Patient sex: M
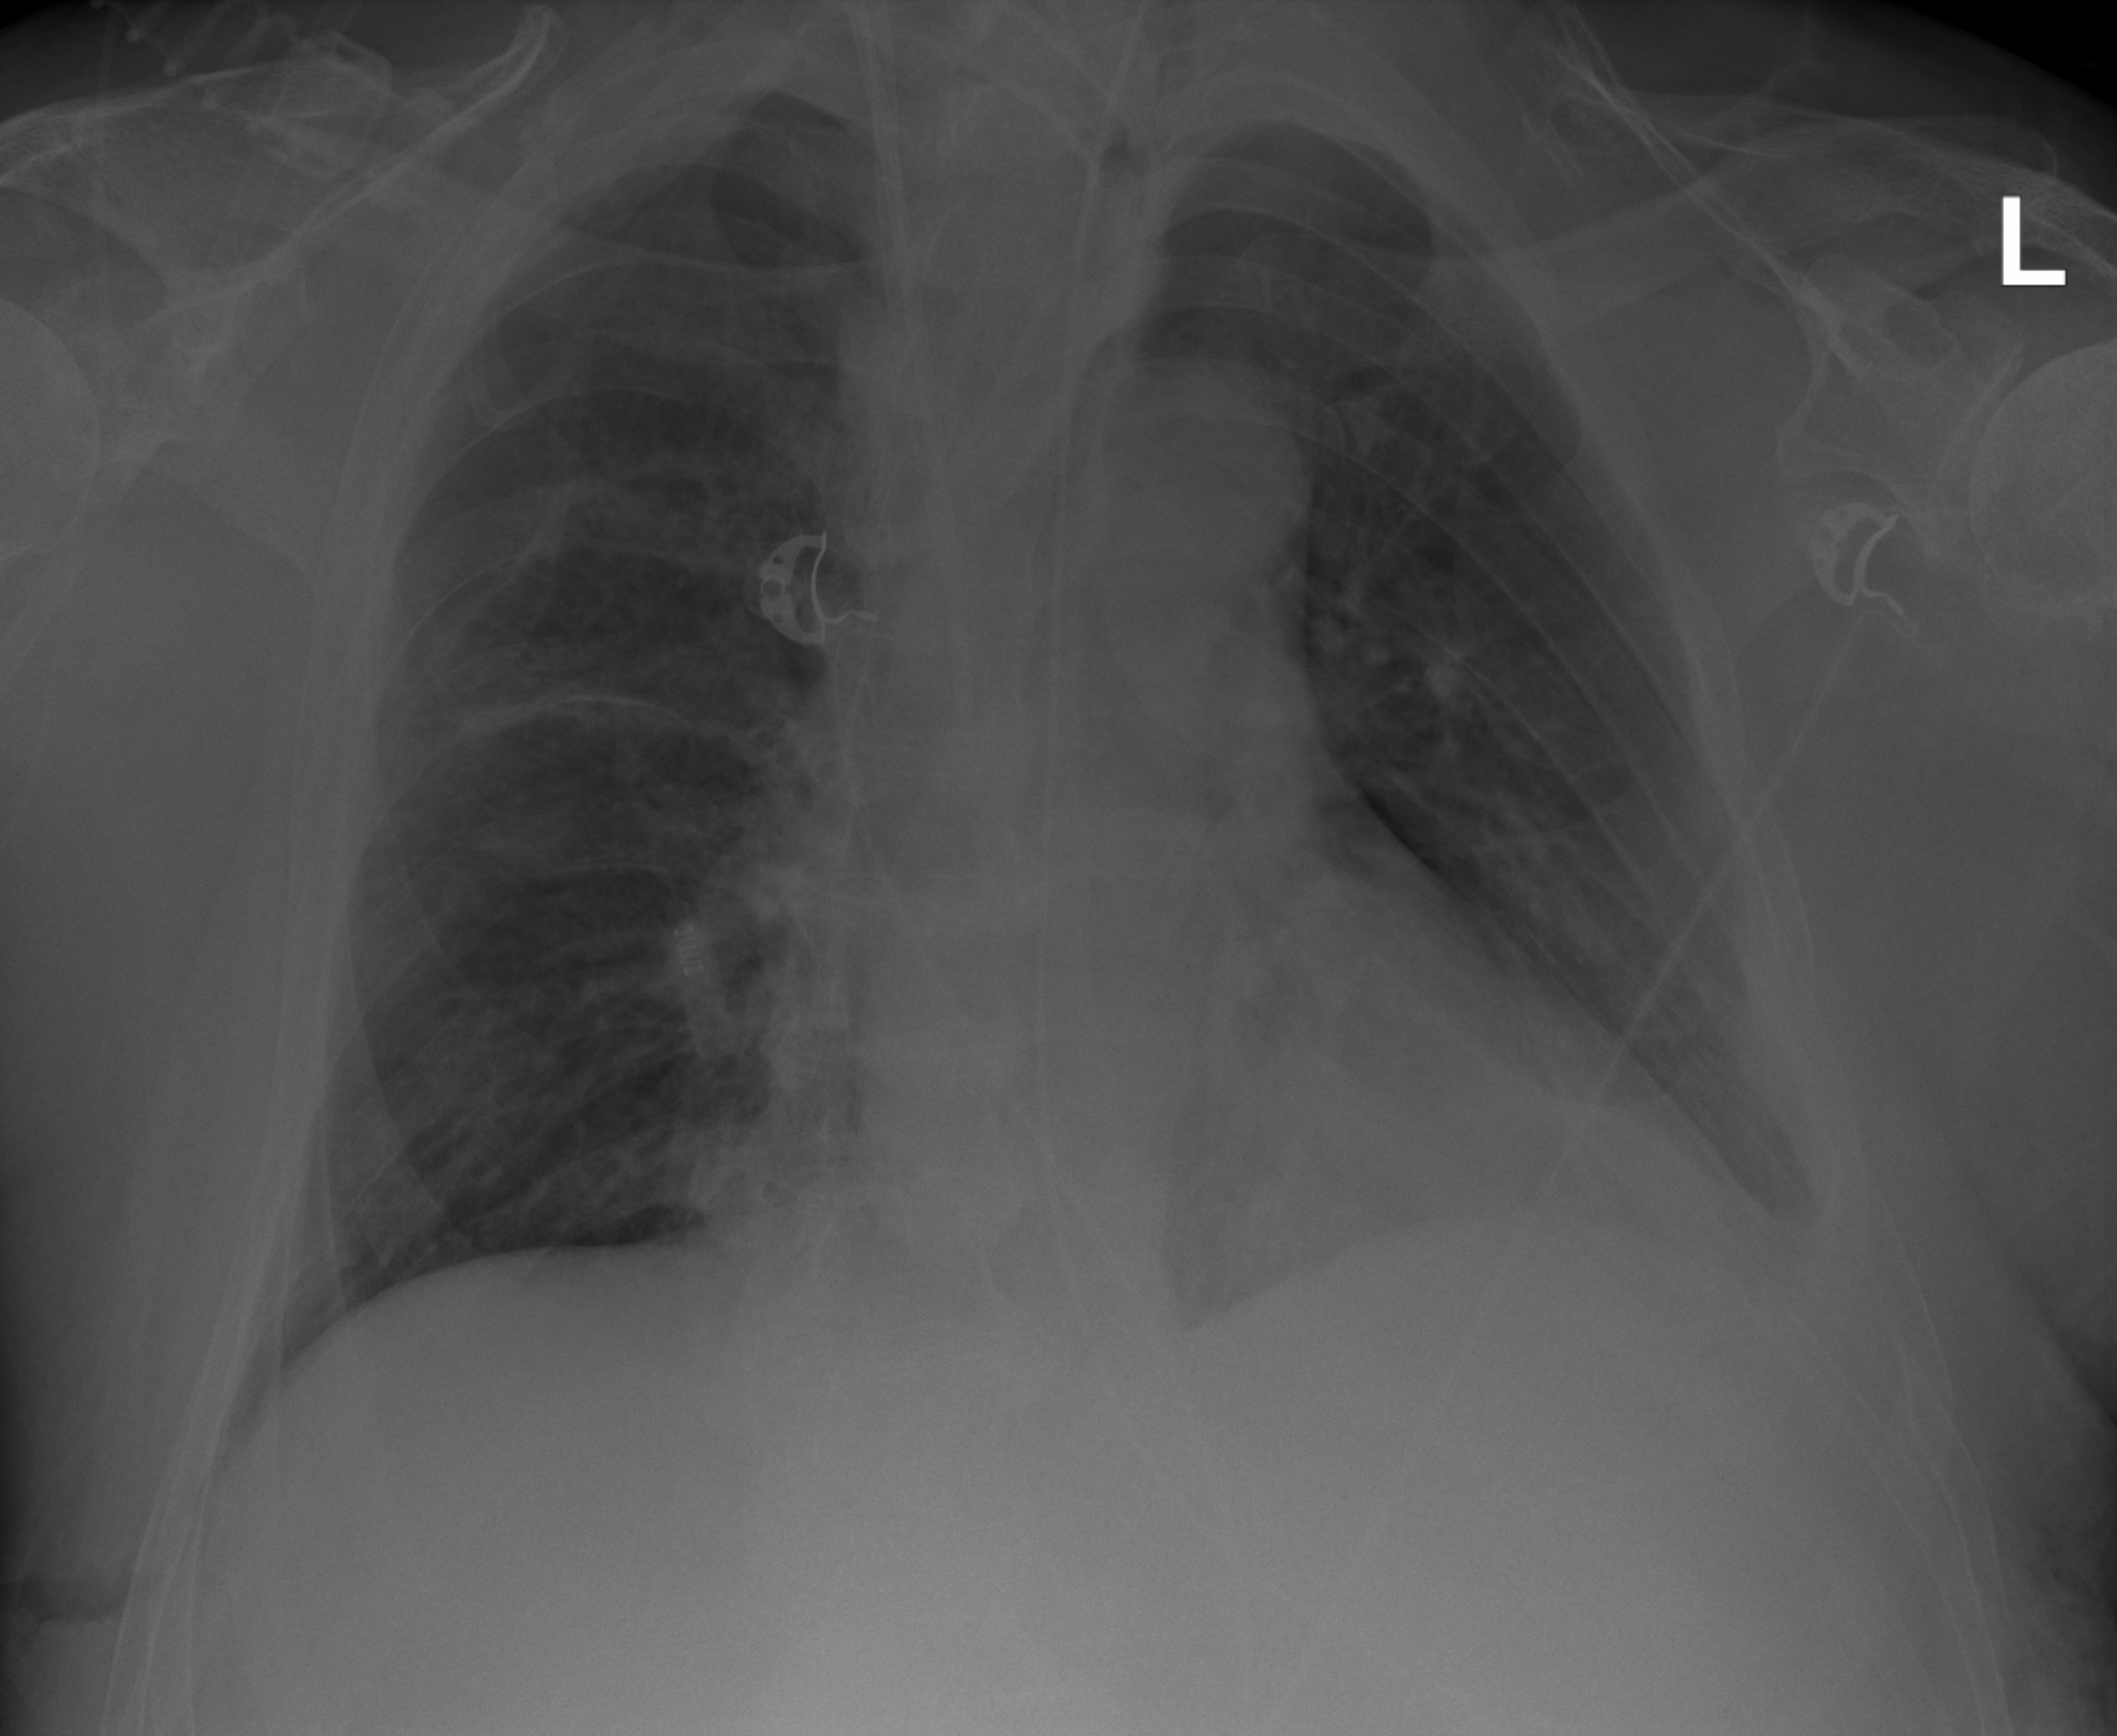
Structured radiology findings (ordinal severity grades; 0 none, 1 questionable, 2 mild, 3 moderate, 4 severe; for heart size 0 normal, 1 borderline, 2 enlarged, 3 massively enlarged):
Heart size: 1
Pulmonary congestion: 3
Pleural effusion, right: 0
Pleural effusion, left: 2
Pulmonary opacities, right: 2
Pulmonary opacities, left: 2
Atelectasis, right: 2
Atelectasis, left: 2